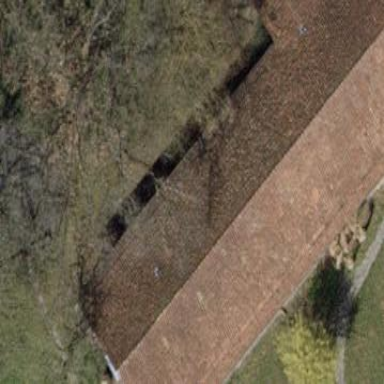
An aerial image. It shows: School building.